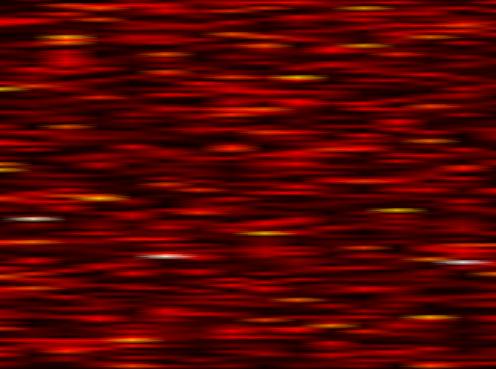
Label: UFMC